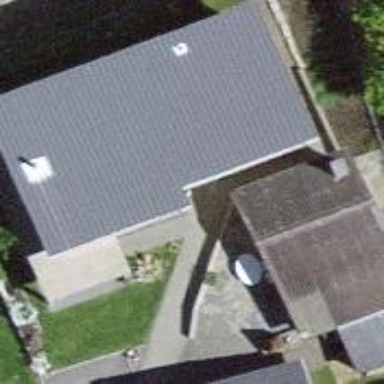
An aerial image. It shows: Shed.